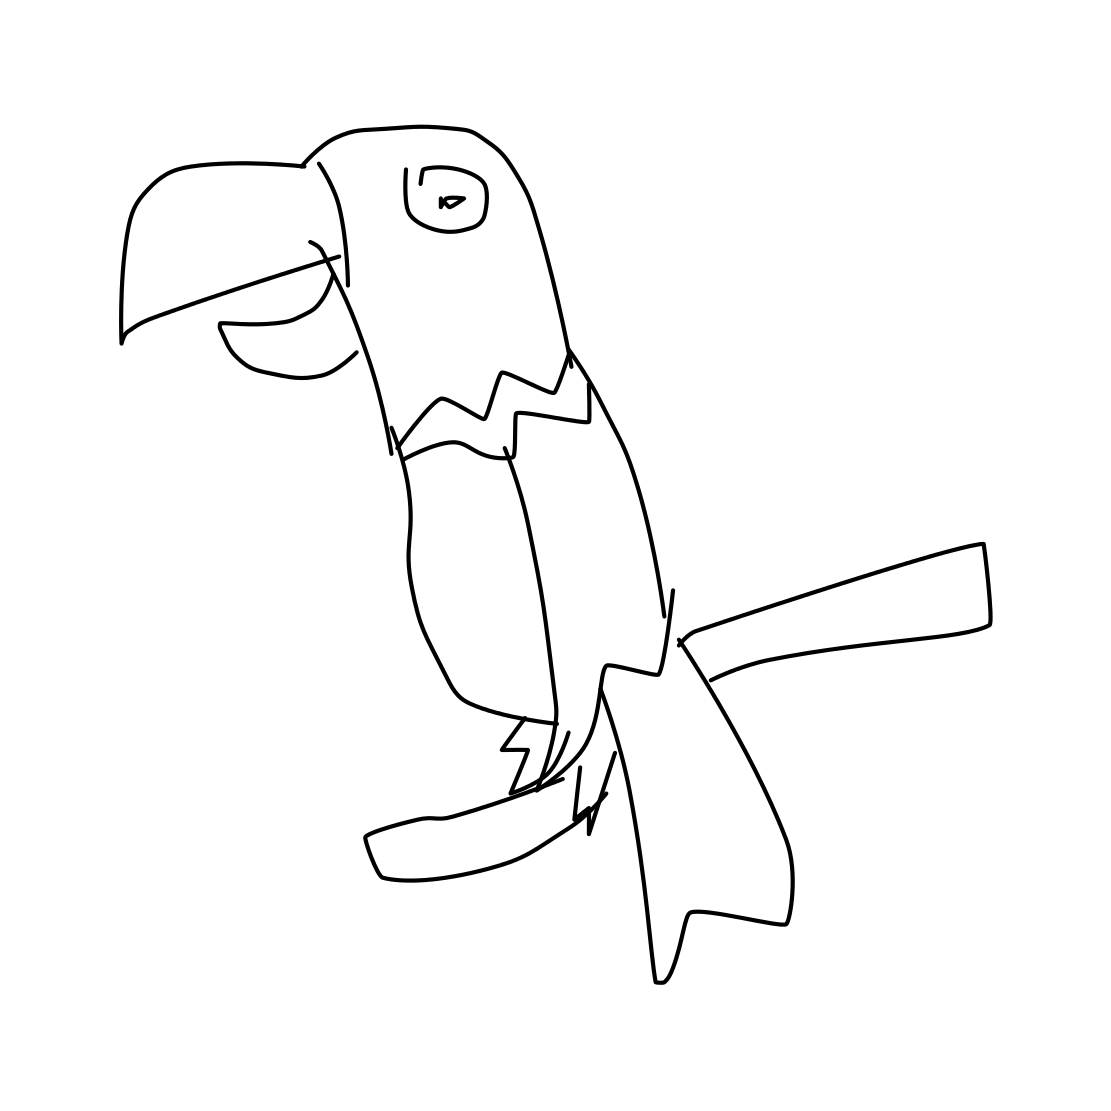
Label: parrot